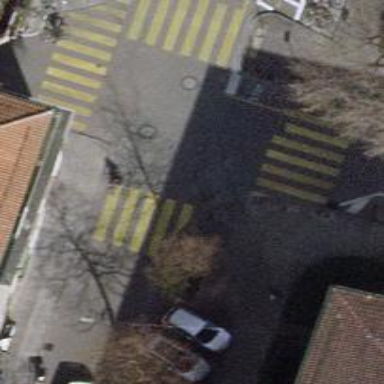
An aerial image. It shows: Uncontrolled zebra crossing with yellow markings.